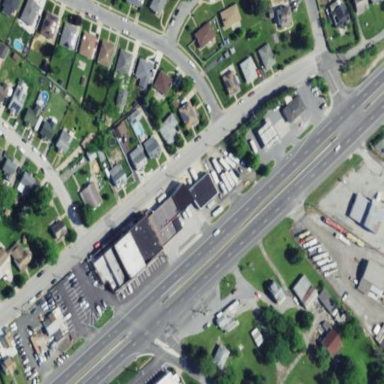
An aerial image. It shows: Retail area.